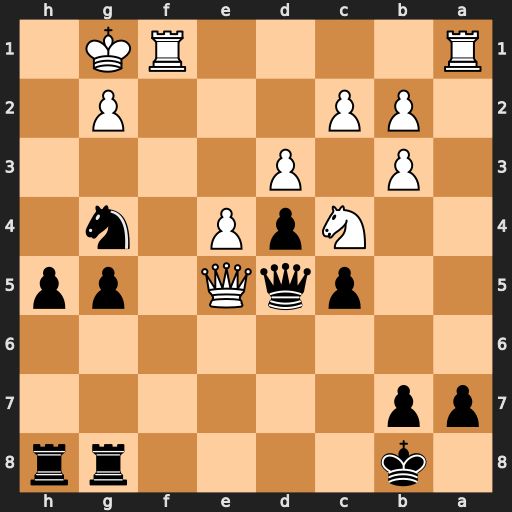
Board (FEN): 1k4rr/pp6/8/2pqQ1pp/2NpP1n1/1P1P4/1PP3P1/R4RK1
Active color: b
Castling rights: -
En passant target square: -
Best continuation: Qxe5 Nxe5 Nxe5